This wavelet scalogram was computed from a rotor test-rig vibration snapshot. Determine the machine's mechanical condition. Answer with exactly one of: normal, misalignment, unbalance, looseness.
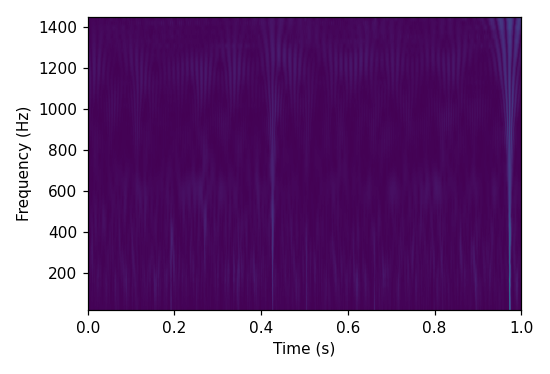
Answer: misalignment